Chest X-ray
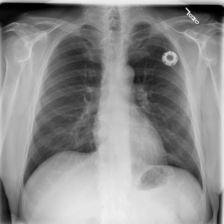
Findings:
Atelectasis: negative
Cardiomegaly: negative
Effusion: negative
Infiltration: negative
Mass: negative
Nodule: positive
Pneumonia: negative
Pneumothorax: negative
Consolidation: negative
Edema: negative
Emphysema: negative
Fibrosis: negative
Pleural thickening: positive
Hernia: negative